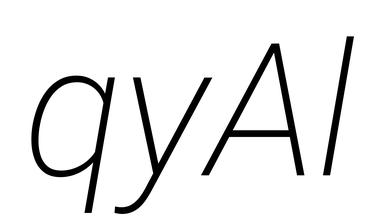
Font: Roboto-Italic_ExtraLight_Italic